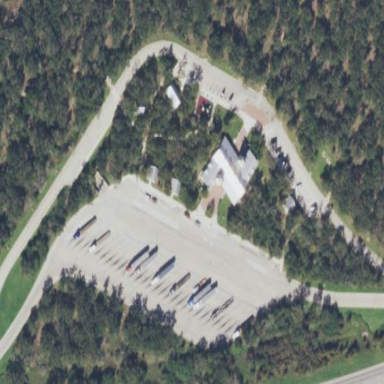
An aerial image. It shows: Rest area along the road with picnic tables.